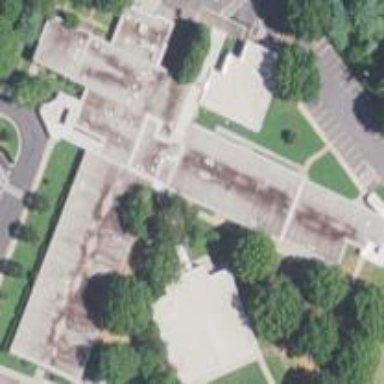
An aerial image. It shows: School building.